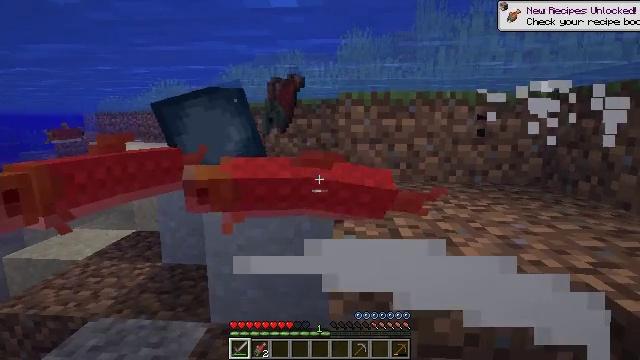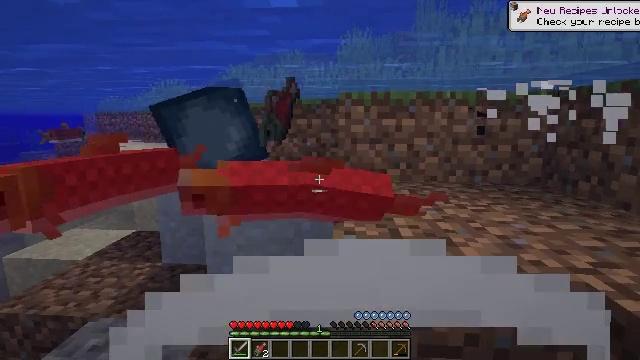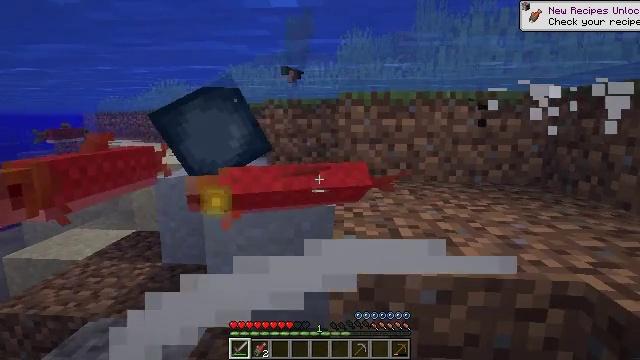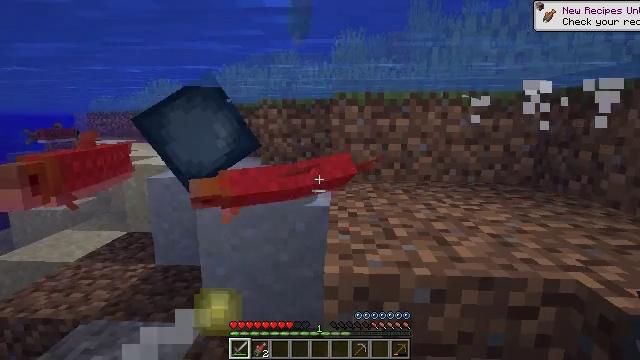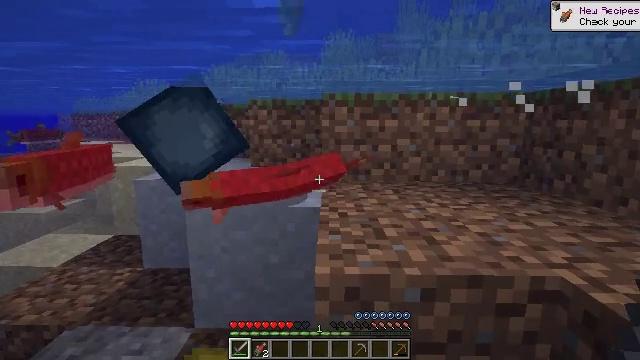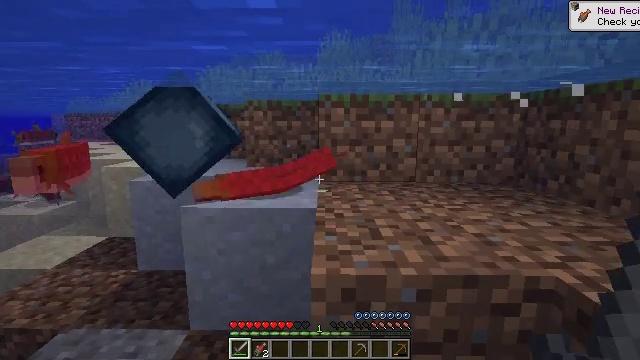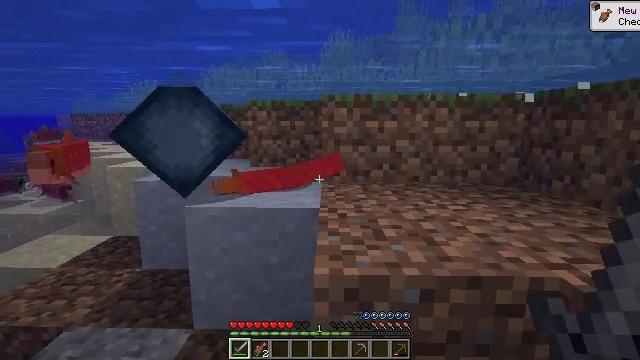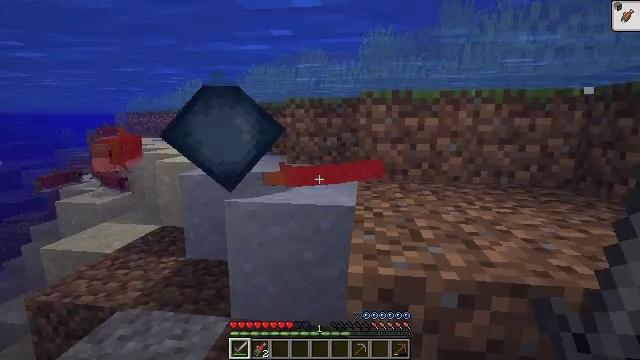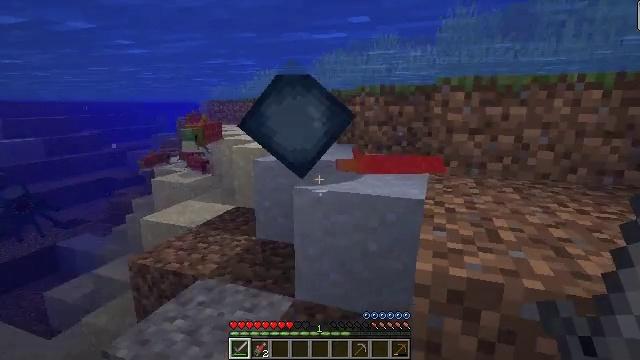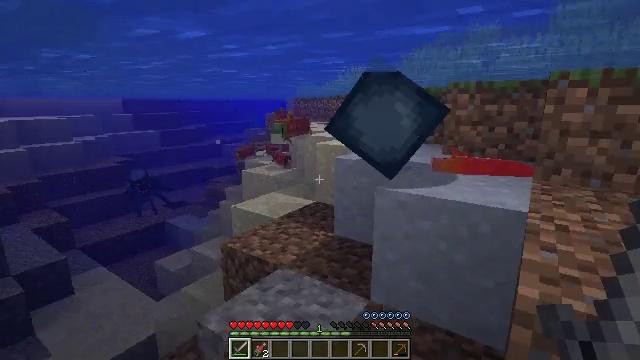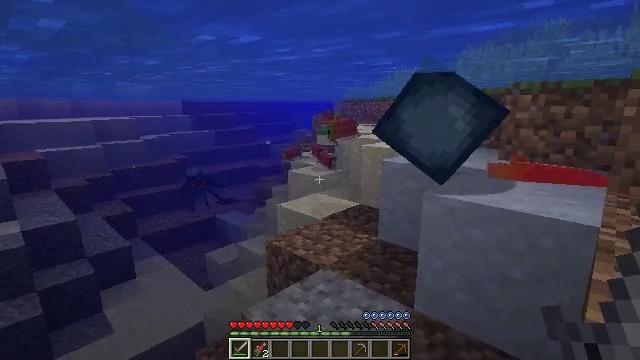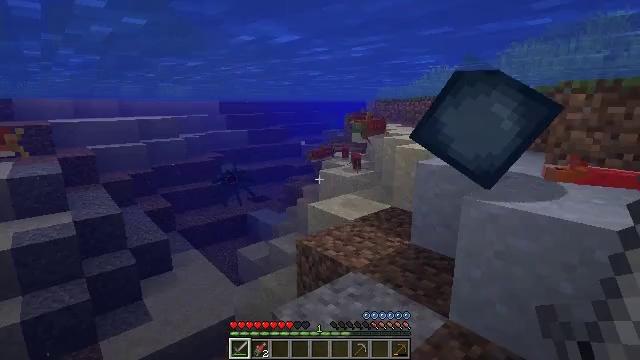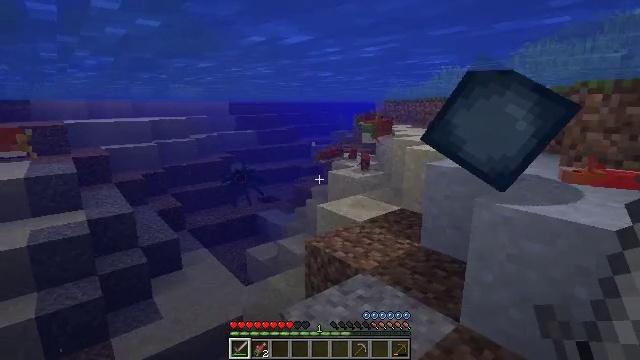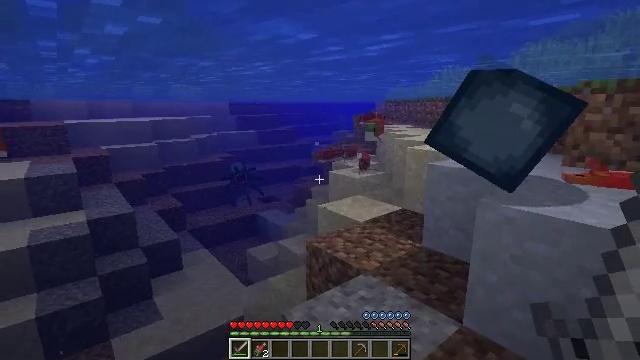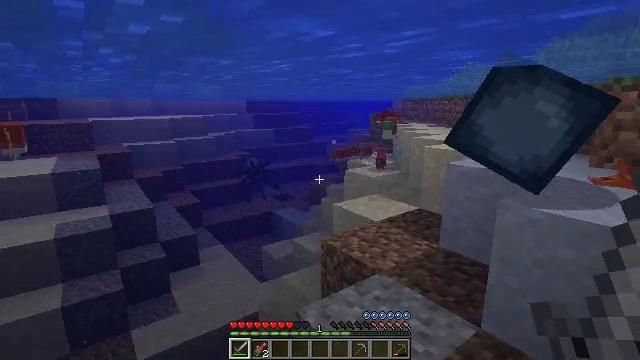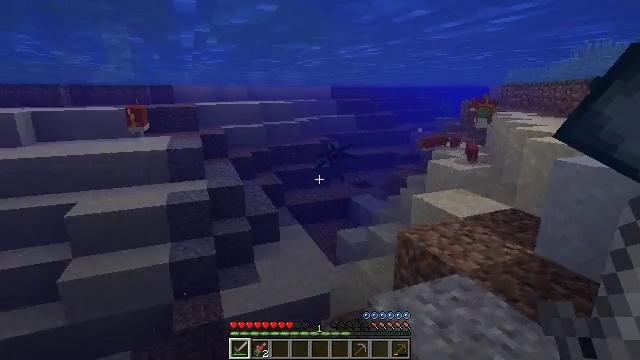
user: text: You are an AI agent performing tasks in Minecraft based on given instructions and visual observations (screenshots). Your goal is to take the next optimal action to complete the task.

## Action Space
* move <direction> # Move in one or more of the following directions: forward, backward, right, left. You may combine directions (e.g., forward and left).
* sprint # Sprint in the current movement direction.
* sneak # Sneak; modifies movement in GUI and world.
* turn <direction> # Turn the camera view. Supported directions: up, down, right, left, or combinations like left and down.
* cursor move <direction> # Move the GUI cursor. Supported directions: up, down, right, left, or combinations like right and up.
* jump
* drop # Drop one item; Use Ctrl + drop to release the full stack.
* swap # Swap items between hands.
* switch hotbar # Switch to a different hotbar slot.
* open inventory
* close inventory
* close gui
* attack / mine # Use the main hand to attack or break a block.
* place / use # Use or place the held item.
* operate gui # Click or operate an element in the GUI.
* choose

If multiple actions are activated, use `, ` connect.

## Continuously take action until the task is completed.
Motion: motion action
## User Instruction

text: Hunt a salmon.
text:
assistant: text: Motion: no_op
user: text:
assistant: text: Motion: no_op
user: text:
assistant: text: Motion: turn right
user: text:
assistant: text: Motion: turn right
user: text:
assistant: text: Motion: no_op
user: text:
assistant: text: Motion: no_op
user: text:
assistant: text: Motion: turn left
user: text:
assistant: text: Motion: turn left and down
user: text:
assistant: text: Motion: turn left
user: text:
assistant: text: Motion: turn left
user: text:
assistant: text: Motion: turn left
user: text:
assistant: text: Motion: turn left
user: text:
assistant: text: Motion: no_op
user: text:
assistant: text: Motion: turn left
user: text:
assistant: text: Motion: turn left and down
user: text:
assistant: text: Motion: turn left
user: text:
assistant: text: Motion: turn left
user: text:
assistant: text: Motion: turn left
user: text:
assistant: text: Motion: turn left
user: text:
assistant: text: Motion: turn left
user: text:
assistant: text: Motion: turn left
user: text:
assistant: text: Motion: no_op
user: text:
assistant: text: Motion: no_op
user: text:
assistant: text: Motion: no_op
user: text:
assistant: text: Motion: turn left
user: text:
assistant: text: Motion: turn left
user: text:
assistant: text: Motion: turn left
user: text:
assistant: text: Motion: turn left
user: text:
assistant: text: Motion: turn left
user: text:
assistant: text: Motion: no_op